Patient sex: F
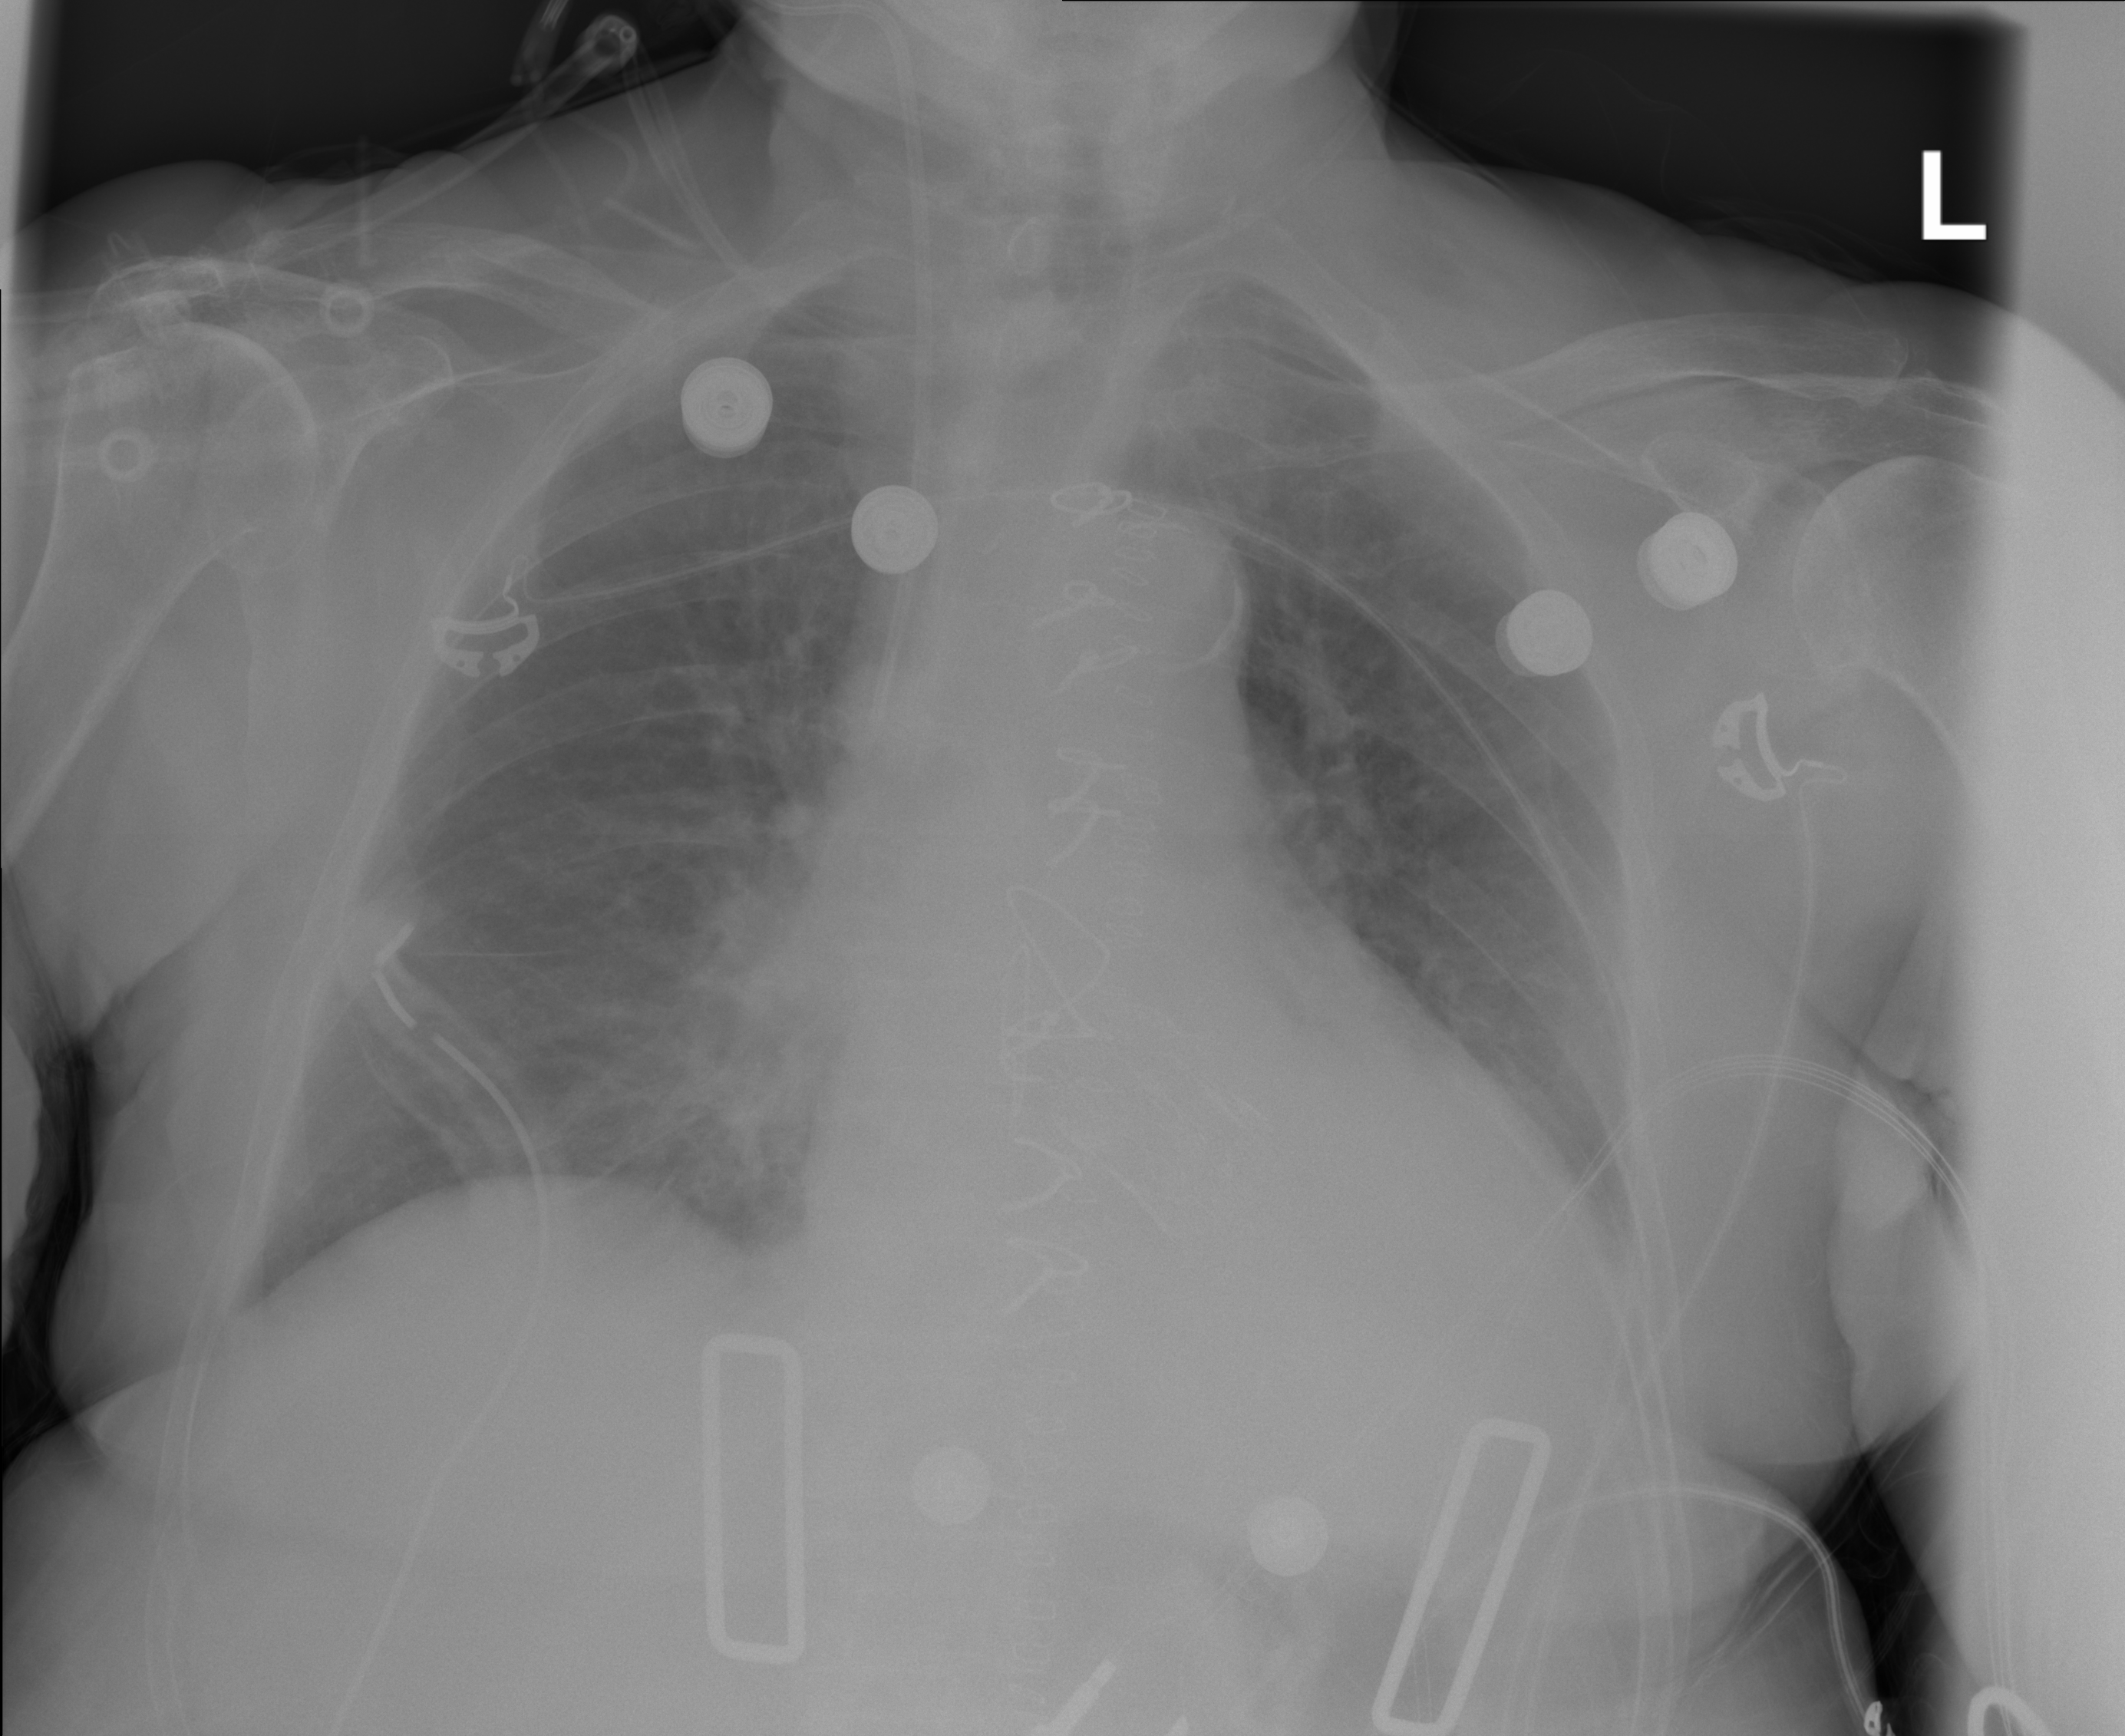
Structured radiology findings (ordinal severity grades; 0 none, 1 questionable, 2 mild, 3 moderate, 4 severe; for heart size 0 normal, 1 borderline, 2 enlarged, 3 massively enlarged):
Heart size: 2
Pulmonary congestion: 2
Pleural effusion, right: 0
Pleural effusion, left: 1
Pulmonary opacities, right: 0
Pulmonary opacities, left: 0
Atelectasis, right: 0
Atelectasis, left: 0